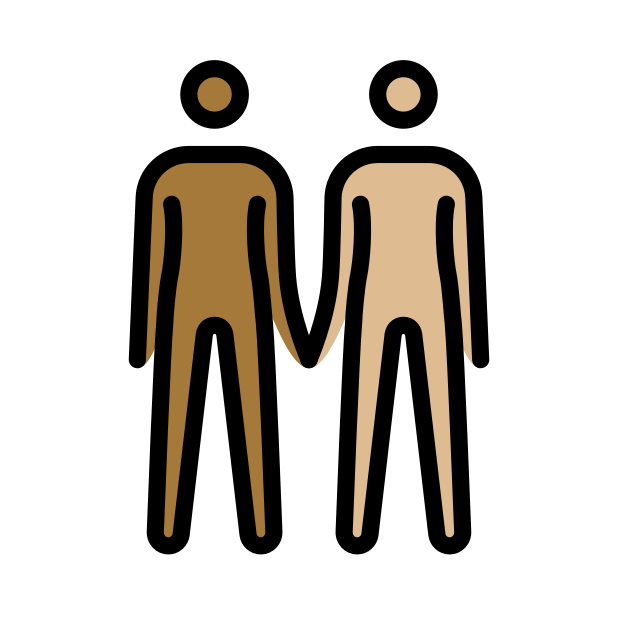
people holding hands: medium-dark skin tone, medium-light skin tone